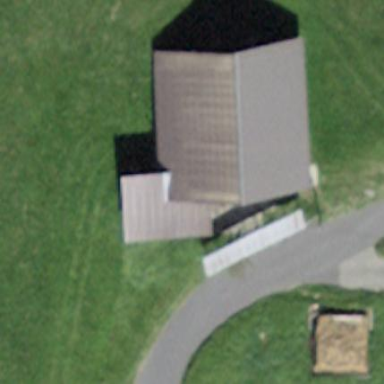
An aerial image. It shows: Barn.